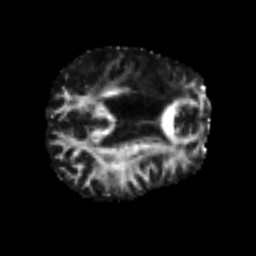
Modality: FA
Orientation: axial
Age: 68
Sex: male
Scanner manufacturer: siemens
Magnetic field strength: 3 T
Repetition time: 4.999 s
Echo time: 0.07946 s